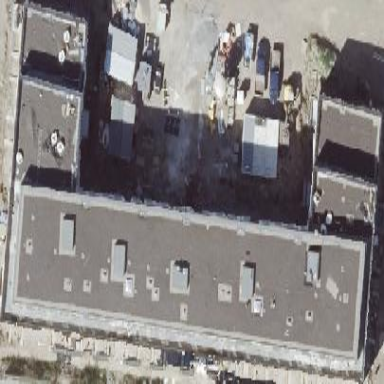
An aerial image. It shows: Building with apartments and flat roof.